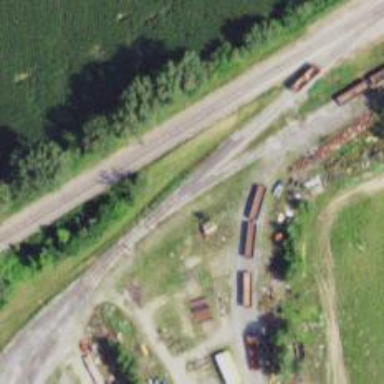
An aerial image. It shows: Rail spur service.